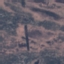
Land use / land cover: HerbaceousVegetation